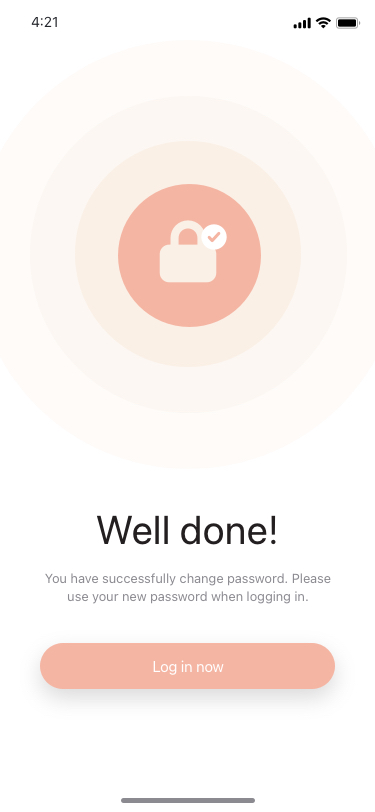
Text in this UI design:
Well done!
You have successfully change password. Please use your new password when logging in.